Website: macys
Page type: billing-address
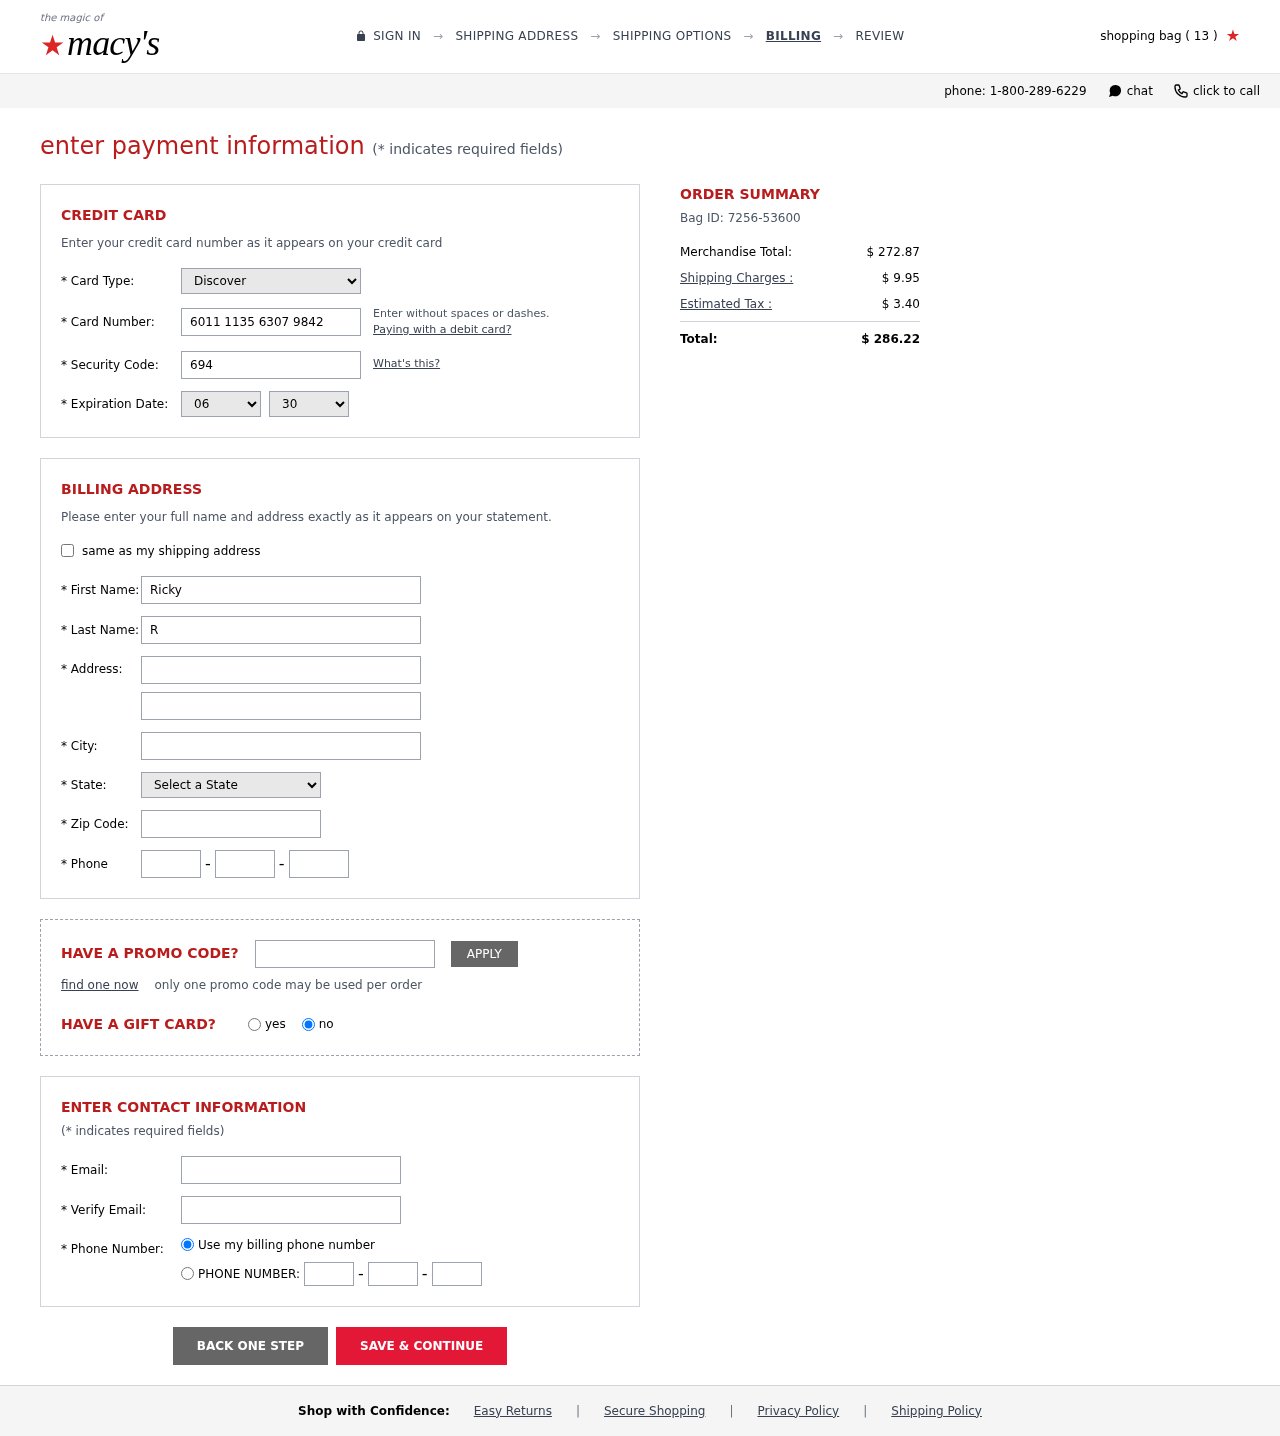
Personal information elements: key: PII_CARD_CVV
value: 694
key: PII_CARD_EXPIRY_MONTH
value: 06
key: PII_CARD_EXPIRY_YEAR
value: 30
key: PII_CARD_NUMBER
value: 6011 1135 6307 9842
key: PII_CARD_TYPE
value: Discover
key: PII_CITY
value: North Lindsay
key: PII_EMAIL
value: ricky.ruiz@yahoo.com
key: PII_FIRSTNAME
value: Ricky
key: PII_LASTNAME
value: Ruiz
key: PII_PHONE_AREA
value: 975
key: PII_PHONE_PREFIX
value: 985
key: PII_PHONE_SUFFIX
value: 8828
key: PII_POSTCODE
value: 52598
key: PII_STATE_ABBR
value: HI
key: PII_STREET
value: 76643 Andrea Prairie Apt. 213
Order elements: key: ORDER_NUM_ITEMS
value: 13
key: ORDER_ID
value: Bag ID: 7256-53600
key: ORDER_SUBTOTAL
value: $ 272.87
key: ORDER_SHIPPING_COST
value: $ 9.95
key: ORDER_TAX
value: $ 3.40
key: ORDER_TOTAL
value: $ 286.22